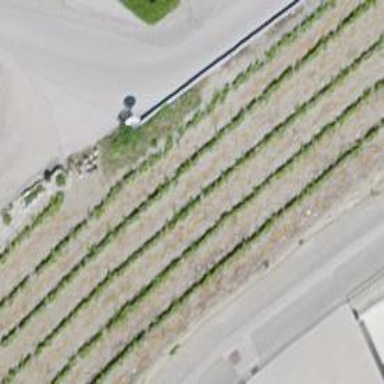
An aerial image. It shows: Vineyard growing grapes.